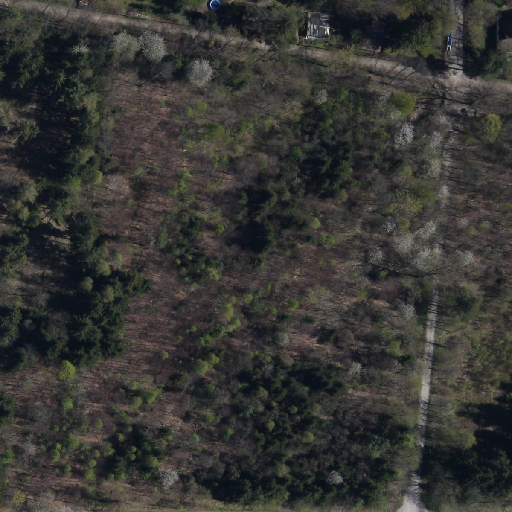
Referring expression: paved road